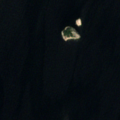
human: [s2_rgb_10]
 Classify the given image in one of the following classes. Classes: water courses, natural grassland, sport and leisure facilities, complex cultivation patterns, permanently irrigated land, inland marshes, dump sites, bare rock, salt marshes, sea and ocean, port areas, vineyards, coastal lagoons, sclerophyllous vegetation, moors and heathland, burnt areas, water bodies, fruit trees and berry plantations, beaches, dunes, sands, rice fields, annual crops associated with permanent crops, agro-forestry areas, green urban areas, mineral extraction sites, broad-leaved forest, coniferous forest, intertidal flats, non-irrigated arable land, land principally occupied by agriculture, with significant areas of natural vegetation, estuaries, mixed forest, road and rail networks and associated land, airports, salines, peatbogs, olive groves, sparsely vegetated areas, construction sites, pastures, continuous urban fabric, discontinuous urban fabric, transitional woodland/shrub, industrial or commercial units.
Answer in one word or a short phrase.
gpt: sea and ocean